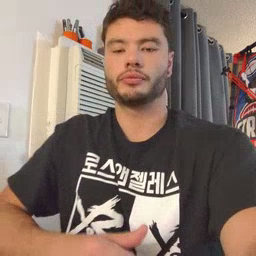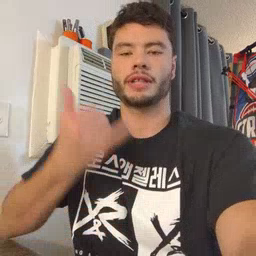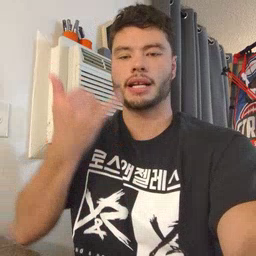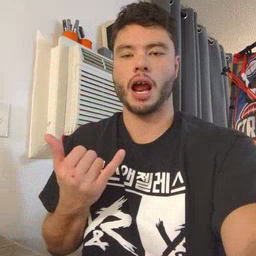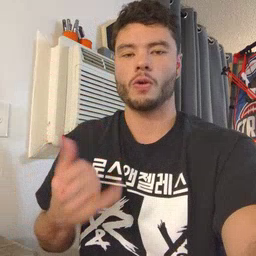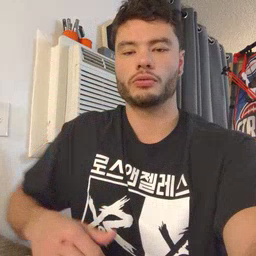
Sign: now